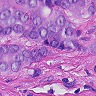
Metastatic tissue present: yes